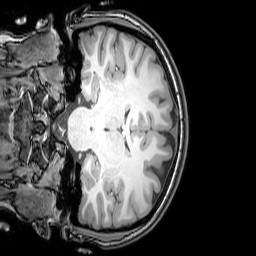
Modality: T1w
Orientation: coronal
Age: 20
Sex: female
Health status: healthy
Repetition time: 0.081 s
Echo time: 0.037 s